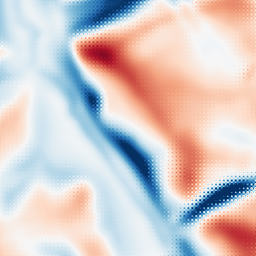
Category: multiscale
Decomposition family: dog
Decomposition parameters: sigma_low: 5
sigma_high: 20
Upsampling method: regularized
Upsampling parameters: scale: 2
lambda_reg: 0.1
Upsampling scale: 2